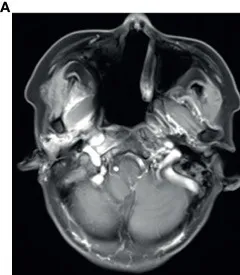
After three cycles of anlotinib treatment, the August 2019 contrast enhancement T1-weighted MR imaging showed the primary tumor was significantly reduced (A-C).
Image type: radiology (mri)